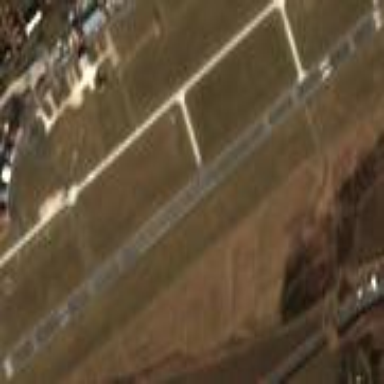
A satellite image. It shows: Asphalt runway at the airport area.